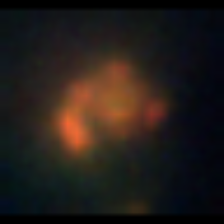
Taxon: Unknown_detritus
Group: Unknown